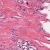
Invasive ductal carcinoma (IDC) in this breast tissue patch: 0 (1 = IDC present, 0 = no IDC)